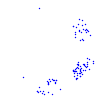
Particle: proton